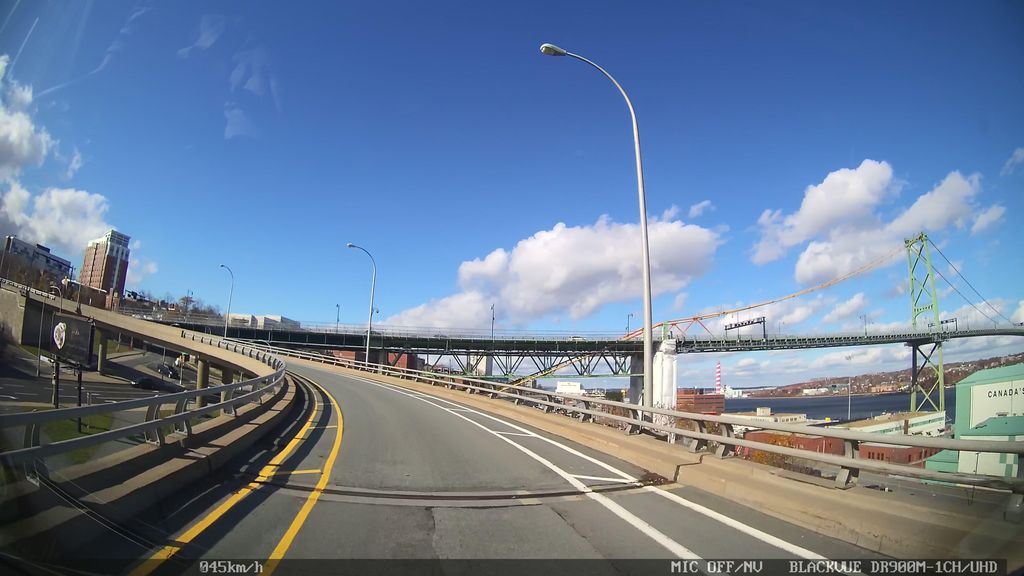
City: halifax